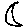
Label: moon